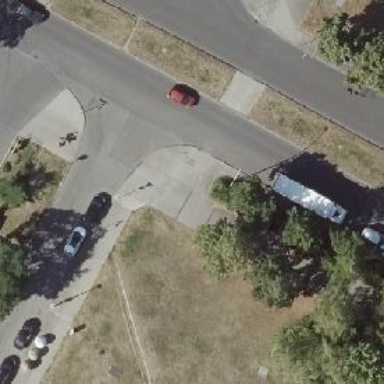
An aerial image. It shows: Uncontrolled crossing with pedestrian island.